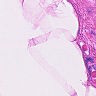
Metastatic tissue present: no